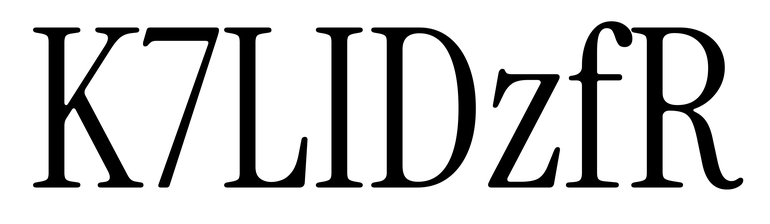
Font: InstrumentSerif-Regular